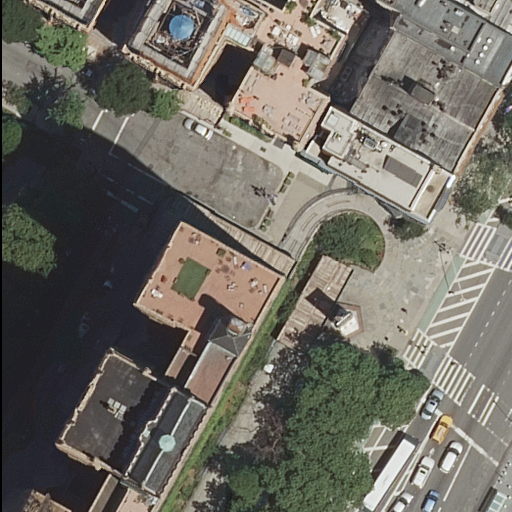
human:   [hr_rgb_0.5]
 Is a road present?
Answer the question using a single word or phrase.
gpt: yes

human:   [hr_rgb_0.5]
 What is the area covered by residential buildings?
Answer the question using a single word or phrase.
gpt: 2938m2

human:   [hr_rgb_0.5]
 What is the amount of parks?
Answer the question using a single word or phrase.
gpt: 2

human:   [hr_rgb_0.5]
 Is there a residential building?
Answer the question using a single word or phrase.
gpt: yes

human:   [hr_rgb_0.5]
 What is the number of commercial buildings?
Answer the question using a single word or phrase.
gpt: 0

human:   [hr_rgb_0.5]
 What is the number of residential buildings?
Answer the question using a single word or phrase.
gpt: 7

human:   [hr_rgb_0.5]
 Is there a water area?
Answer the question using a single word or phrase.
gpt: no

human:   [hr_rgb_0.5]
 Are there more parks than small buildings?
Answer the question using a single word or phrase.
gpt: no

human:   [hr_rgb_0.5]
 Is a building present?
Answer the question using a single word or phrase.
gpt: yes

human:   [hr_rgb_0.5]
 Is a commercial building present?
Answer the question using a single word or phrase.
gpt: no

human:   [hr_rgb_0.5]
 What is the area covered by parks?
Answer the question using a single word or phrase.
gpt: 1567m2

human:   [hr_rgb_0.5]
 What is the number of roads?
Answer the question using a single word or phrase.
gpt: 19

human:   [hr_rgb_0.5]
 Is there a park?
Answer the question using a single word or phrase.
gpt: yes

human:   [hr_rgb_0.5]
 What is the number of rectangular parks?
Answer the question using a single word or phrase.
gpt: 2

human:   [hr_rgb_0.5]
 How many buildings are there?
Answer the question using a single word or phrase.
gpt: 7

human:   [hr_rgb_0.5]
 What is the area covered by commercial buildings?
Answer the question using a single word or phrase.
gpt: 0m2

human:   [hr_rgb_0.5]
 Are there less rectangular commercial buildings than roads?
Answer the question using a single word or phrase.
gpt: yes

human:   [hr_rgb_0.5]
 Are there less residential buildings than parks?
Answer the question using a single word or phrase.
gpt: no

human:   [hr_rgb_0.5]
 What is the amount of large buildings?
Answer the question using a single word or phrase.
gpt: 2

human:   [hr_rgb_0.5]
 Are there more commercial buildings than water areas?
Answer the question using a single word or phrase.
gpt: no

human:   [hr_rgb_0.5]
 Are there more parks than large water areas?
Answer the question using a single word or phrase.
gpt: yes

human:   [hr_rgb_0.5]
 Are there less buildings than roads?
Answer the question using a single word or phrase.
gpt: yes

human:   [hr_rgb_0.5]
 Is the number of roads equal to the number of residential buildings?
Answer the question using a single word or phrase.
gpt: no

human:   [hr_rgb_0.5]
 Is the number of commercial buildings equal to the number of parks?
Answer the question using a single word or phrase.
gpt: no

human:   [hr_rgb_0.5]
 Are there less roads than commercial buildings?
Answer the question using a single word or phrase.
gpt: no

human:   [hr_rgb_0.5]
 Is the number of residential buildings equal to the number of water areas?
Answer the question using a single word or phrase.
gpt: no

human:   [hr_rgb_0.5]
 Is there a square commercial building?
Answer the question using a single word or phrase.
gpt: no

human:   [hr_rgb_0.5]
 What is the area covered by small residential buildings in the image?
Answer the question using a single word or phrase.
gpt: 71m2

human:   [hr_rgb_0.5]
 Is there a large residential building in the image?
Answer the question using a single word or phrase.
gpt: yes

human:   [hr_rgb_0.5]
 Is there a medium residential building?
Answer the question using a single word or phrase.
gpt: yes

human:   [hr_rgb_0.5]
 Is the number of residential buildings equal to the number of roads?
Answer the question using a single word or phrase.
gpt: no

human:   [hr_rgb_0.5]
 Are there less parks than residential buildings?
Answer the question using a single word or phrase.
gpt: yes

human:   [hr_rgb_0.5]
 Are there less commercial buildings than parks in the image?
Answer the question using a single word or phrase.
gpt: yes

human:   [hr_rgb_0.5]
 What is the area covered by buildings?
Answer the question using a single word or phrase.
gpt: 2938m2

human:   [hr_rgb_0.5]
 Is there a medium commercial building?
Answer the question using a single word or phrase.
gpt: no

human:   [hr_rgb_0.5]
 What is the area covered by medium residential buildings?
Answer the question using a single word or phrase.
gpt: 1014m2

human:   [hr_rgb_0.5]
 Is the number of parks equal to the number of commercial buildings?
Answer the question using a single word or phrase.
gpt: no

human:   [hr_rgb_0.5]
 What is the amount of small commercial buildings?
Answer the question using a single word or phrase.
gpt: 0

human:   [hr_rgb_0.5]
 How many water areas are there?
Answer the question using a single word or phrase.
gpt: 0

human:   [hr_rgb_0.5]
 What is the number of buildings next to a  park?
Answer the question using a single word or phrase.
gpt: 7

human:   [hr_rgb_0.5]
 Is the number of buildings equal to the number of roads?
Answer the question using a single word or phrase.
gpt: no

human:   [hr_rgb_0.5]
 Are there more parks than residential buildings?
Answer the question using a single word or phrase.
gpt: no

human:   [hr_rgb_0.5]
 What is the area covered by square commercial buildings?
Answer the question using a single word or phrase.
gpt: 0m2

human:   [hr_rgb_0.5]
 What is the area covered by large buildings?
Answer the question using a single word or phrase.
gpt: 1852m2

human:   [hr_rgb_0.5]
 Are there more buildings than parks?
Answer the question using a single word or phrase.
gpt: yes

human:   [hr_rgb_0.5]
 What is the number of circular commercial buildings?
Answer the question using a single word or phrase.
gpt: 0

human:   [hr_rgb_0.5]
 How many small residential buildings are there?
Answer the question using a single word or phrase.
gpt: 2

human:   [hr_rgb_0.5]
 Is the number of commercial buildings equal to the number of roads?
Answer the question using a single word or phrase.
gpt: no

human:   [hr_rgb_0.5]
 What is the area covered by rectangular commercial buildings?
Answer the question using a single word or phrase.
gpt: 0m2

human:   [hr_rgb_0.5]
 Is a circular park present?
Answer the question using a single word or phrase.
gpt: no

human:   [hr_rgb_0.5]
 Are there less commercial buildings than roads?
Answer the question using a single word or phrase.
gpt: yes

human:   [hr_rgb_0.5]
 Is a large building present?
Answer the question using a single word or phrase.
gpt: yes

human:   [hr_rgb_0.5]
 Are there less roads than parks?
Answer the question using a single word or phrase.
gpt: no

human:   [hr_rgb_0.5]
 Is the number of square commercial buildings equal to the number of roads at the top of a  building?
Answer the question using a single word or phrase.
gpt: no

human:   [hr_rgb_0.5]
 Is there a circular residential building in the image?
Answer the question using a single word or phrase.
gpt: no

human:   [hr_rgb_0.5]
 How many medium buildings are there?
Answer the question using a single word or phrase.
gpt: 3

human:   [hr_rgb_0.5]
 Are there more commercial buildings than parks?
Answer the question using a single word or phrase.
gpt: no

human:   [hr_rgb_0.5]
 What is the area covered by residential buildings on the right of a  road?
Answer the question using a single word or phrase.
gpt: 1086m2

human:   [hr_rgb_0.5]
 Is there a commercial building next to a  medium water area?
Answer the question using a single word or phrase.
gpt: no

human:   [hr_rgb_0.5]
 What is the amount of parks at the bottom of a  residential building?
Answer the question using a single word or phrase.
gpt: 2

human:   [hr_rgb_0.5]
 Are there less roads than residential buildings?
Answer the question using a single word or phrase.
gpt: no

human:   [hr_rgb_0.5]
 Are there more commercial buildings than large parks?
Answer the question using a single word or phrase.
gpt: no

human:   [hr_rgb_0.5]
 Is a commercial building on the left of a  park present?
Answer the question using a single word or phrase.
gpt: no

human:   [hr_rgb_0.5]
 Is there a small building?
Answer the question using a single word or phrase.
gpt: yes